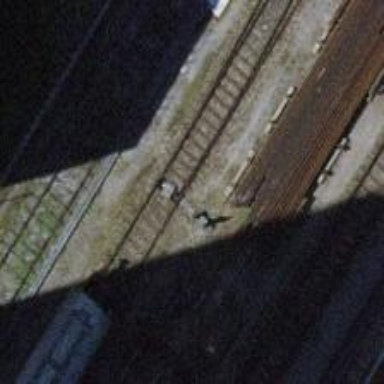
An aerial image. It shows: Railway switch.